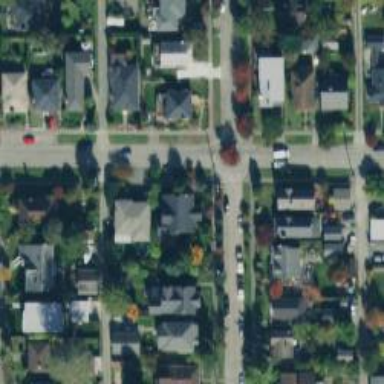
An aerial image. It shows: Residential road with separate sidewalk.